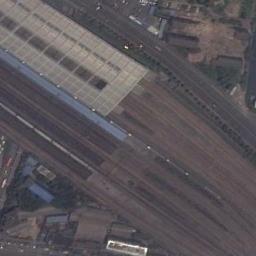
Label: railway_station